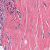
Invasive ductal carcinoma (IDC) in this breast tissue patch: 1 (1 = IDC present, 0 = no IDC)